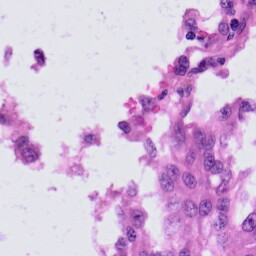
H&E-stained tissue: Skin